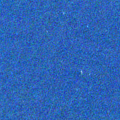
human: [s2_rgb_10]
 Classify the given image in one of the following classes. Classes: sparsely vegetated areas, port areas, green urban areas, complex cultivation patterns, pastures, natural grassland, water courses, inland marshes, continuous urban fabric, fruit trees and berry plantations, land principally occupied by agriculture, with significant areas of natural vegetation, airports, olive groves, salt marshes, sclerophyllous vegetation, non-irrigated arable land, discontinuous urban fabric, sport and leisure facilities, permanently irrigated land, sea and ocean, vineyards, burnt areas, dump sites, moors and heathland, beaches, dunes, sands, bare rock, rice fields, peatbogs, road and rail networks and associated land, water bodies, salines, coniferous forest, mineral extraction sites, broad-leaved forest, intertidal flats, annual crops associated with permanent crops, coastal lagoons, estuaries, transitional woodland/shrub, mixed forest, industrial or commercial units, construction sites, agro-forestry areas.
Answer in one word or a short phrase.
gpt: sea and ocean